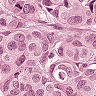
Metastatic tissue present: yes